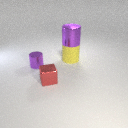
large yellow rubber cylinder behind small purple metal cylinder